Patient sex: M
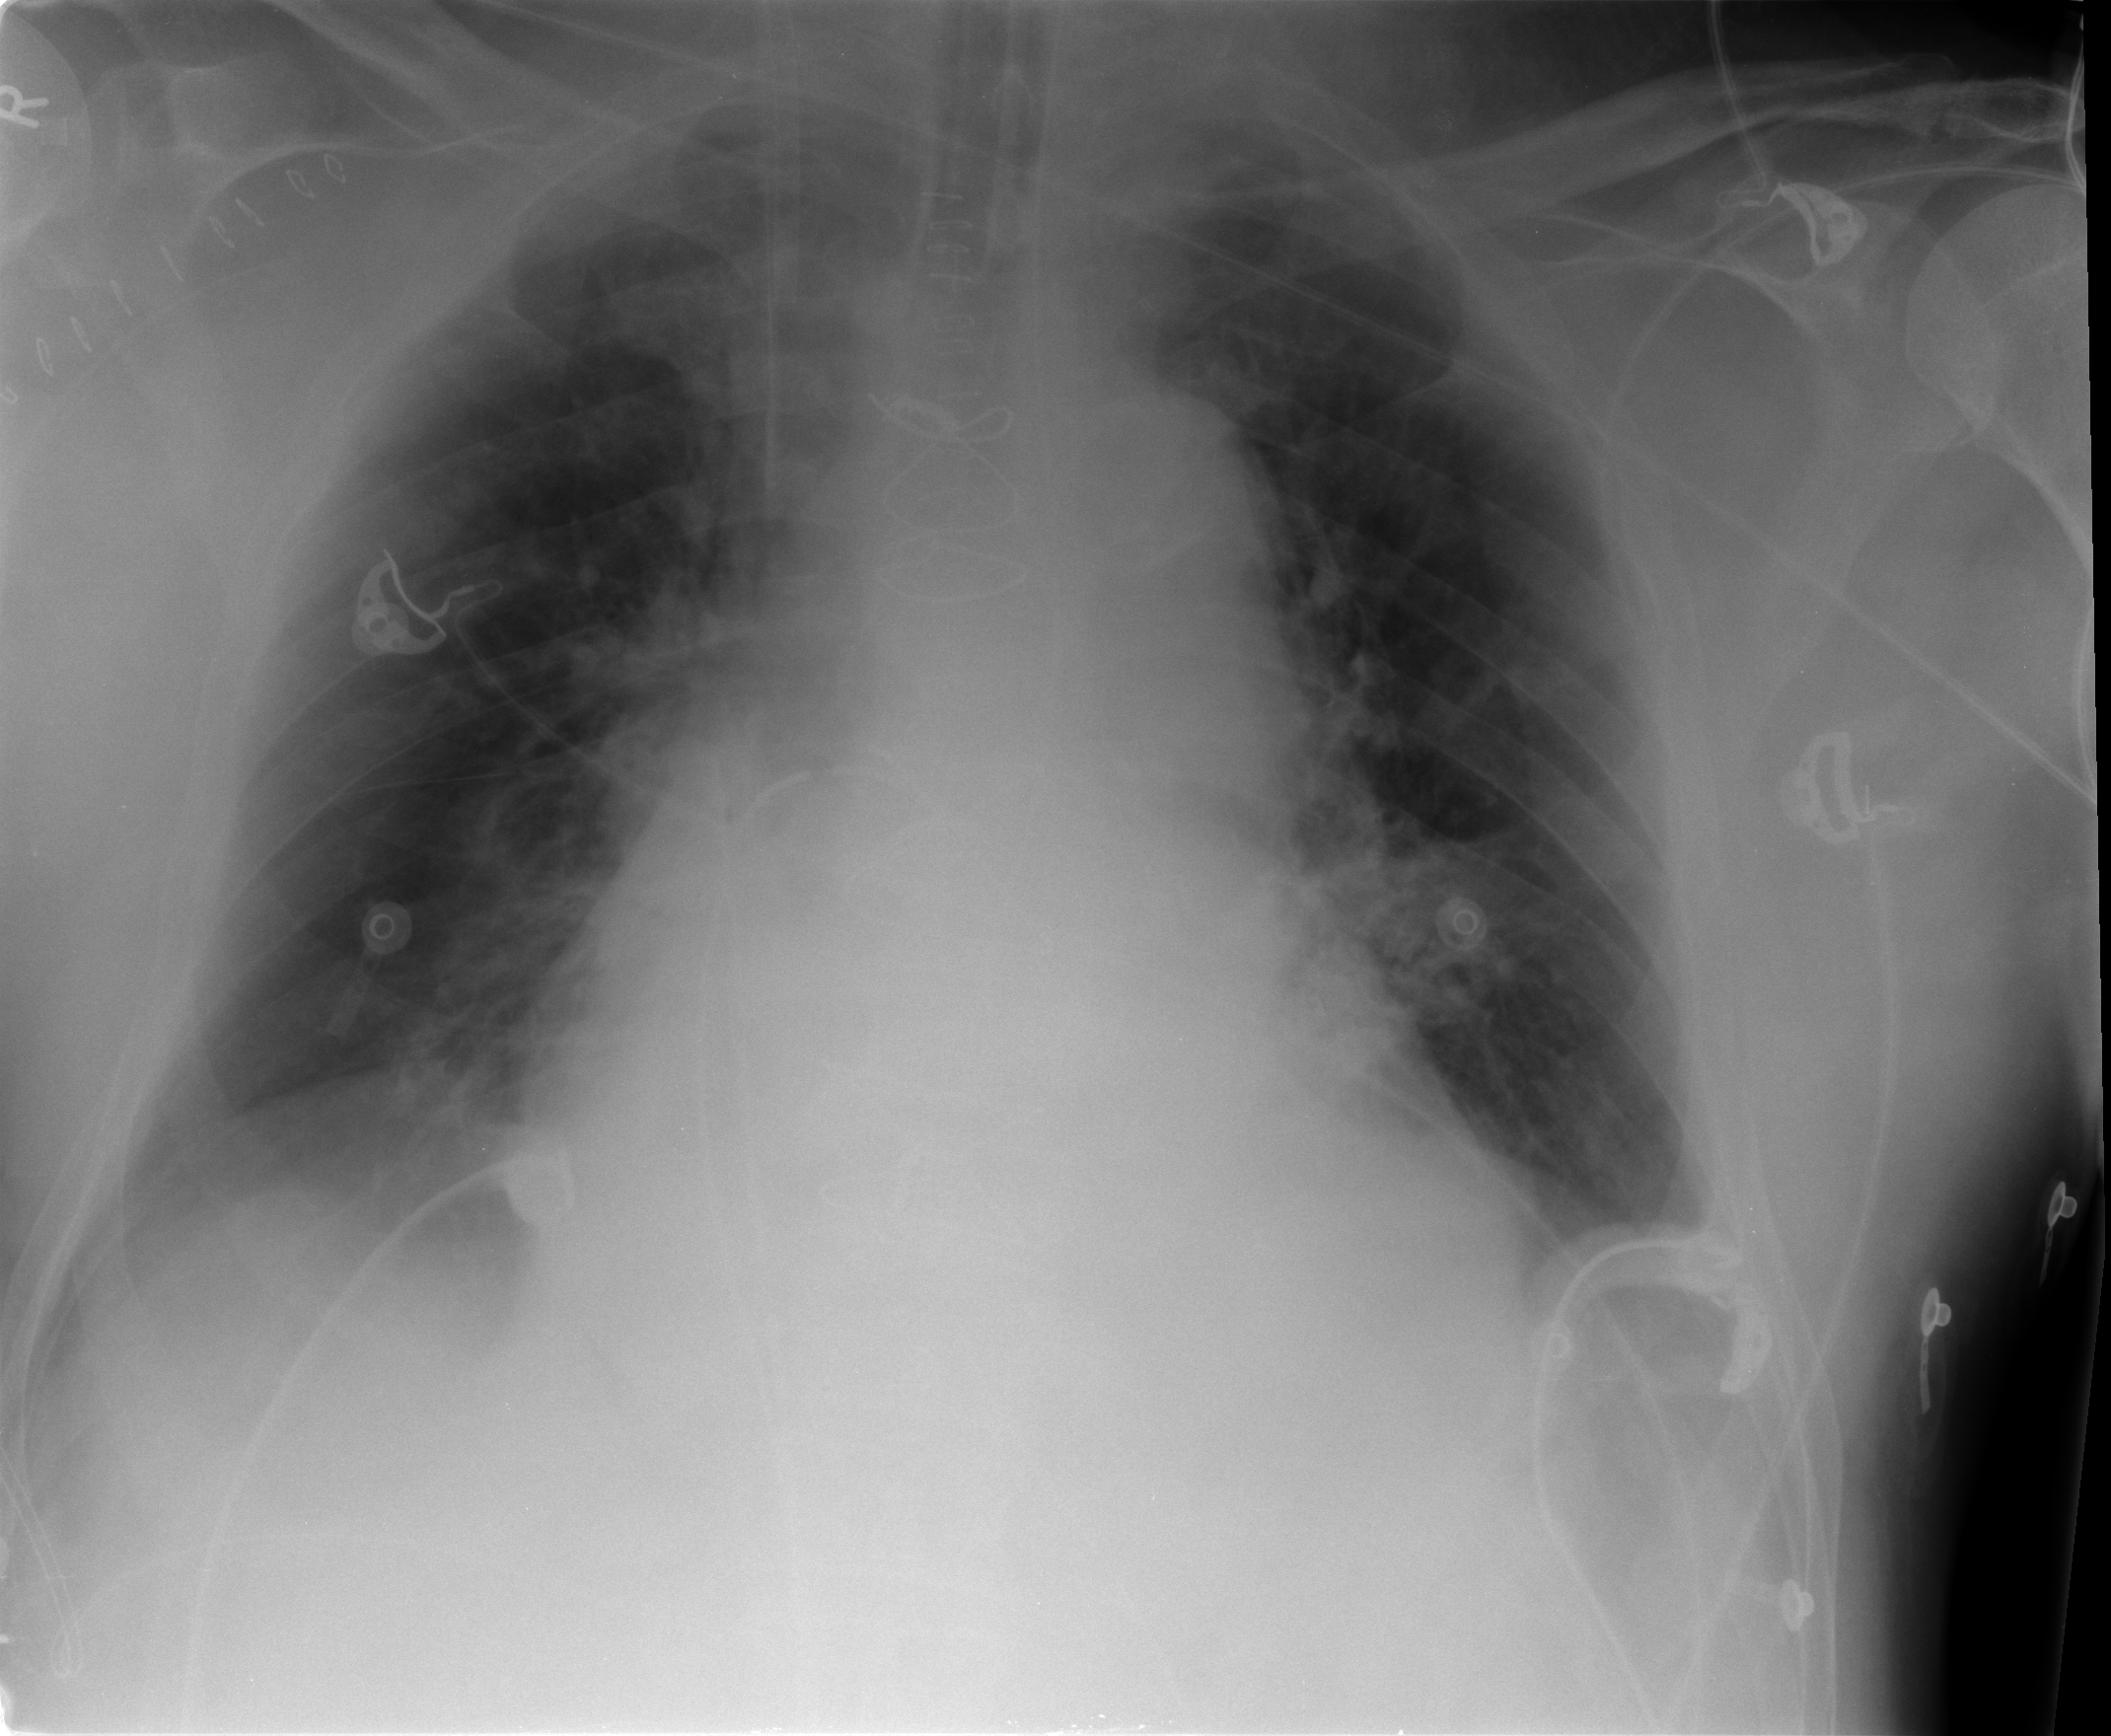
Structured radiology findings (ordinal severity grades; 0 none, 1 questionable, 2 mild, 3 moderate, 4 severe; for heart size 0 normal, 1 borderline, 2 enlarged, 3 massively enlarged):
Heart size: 2
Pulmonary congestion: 0
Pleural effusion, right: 1
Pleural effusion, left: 1
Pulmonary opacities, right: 1
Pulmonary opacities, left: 1
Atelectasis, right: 1
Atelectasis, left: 1